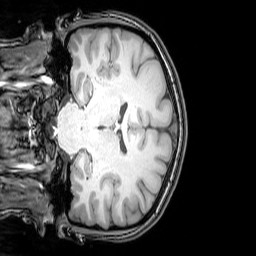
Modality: T1w
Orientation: coronal
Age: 22
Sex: female
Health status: healthy
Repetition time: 0.081 s
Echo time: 0.037 s